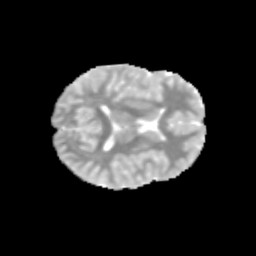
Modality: MD
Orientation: axial
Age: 10
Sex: male
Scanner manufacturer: siemens
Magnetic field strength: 3 T
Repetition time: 3.8 s
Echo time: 0.07 s